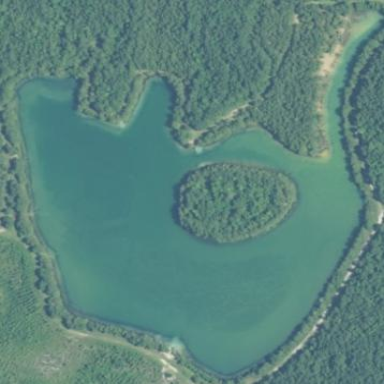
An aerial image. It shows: Serene lake.